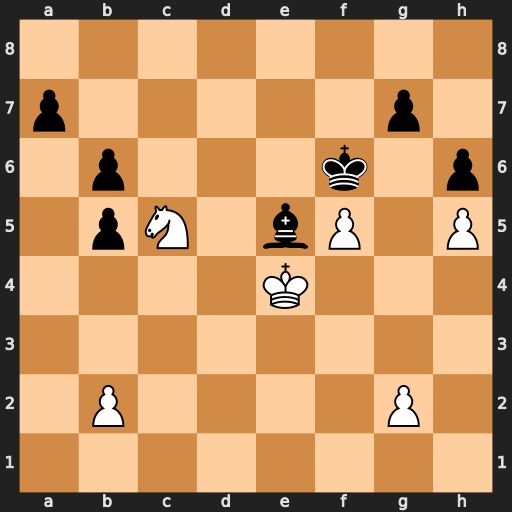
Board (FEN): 8/p5p1/1p3k1p/1pN1bP1P/4K3/8/1P4P1/8
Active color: w
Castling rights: -
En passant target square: -
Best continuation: Nd7+ Ke7 Nxe5